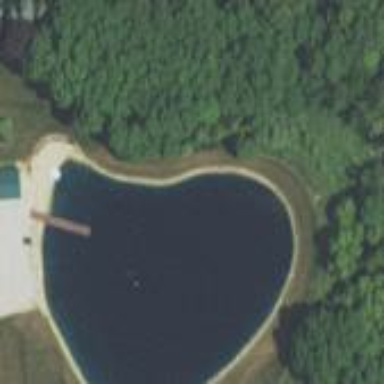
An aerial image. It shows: Peaceful pond surrounded by nature.